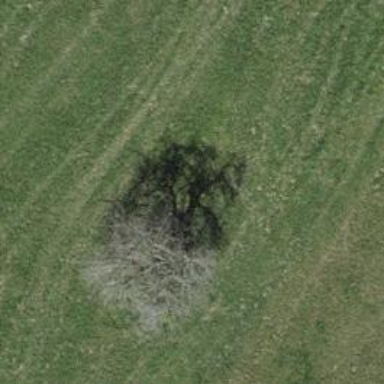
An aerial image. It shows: Single tag "natural: tree."